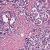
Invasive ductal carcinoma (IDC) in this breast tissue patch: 1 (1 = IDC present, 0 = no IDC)